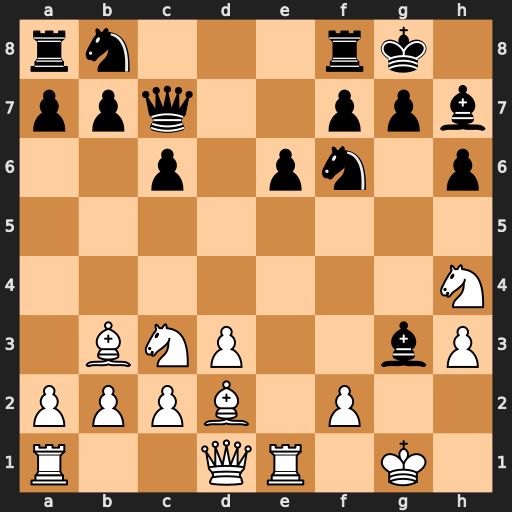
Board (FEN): rn3rk1/ppq2ppb/2p1pn1p/8/7N/1BNP2bP/PPPB1P2/R2QR1K1
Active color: w
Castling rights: -
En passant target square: -
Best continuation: fxg3 Qxg3+ Ng2